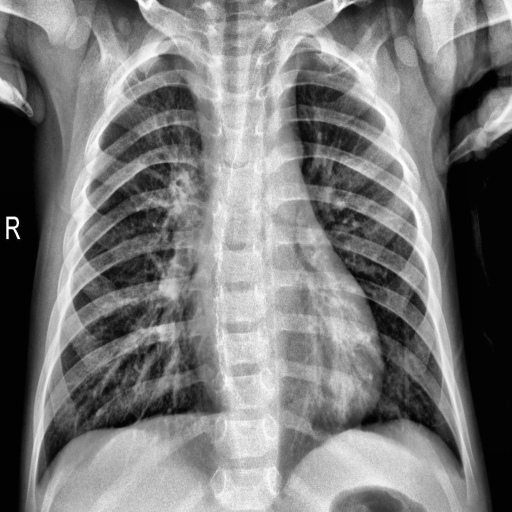
Finding: PNEUMONIA